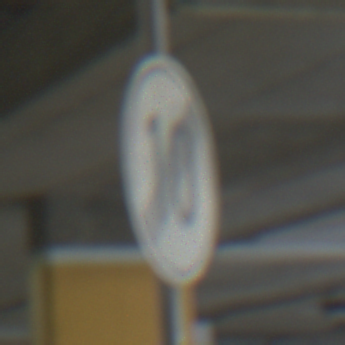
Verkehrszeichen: EndeGeschwindigkeit10
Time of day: NotSpecified
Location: Indoor (Special)
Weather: NotSpecified
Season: NotSpecified
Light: Artificial